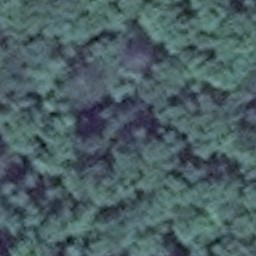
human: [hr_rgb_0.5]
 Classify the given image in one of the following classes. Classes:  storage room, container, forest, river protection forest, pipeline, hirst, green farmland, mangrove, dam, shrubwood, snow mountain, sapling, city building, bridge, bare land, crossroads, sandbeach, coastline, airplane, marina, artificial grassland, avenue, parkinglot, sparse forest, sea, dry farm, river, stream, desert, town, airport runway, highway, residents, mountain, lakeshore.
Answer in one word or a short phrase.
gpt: forest